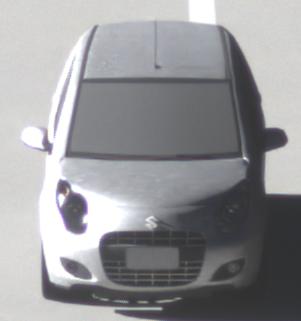
Make: Suzuki
Model: Alto 1.0
Detailed model: Alto (V)
Model produced from: 2011/02
Model produced until: 2011/03
Doors: 5
Color: white
Road condition: dry road
Daytime: morning or afternoon
Contrast: high contrast